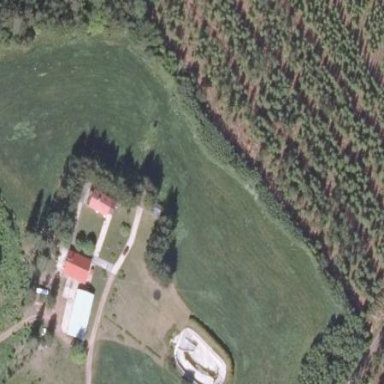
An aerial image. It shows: Farmyard area.